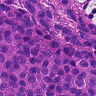
Metastatic tissue present: yes